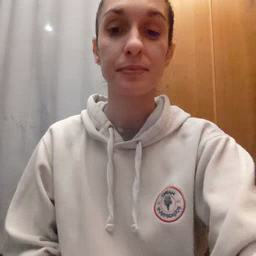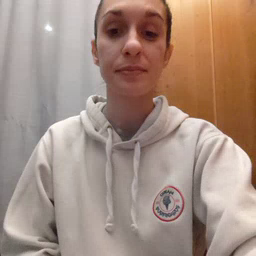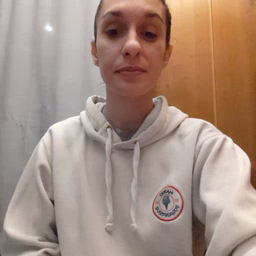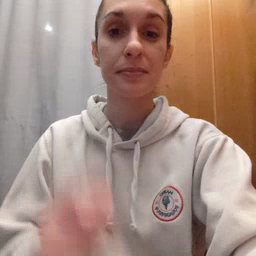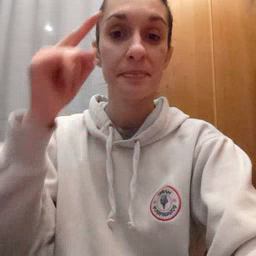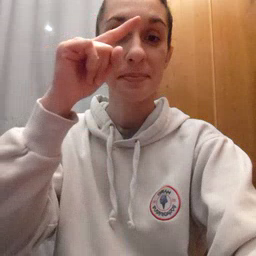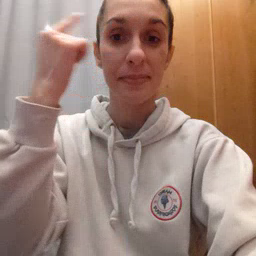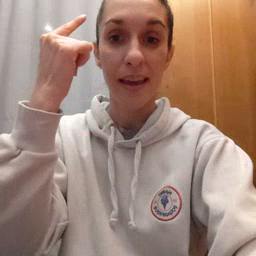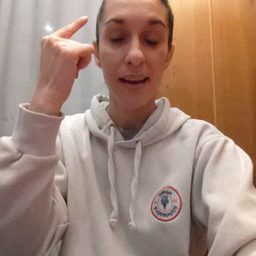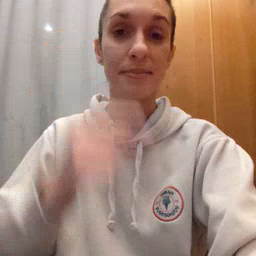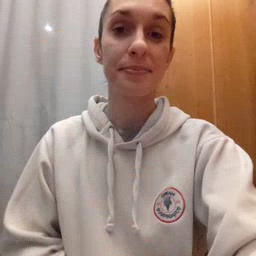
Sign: black